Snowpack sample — Buffalo Mountain, Silverthorne, Colorado, USA (1/25/25, 10:11 AM MST)
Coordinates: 39.6222, -106.1139
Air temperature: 22 °F
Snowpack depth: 110 cm
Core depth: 30 cm
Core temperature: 42.8 °F
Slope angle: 12°, slope face: 102°
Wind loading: high
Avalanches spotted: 0
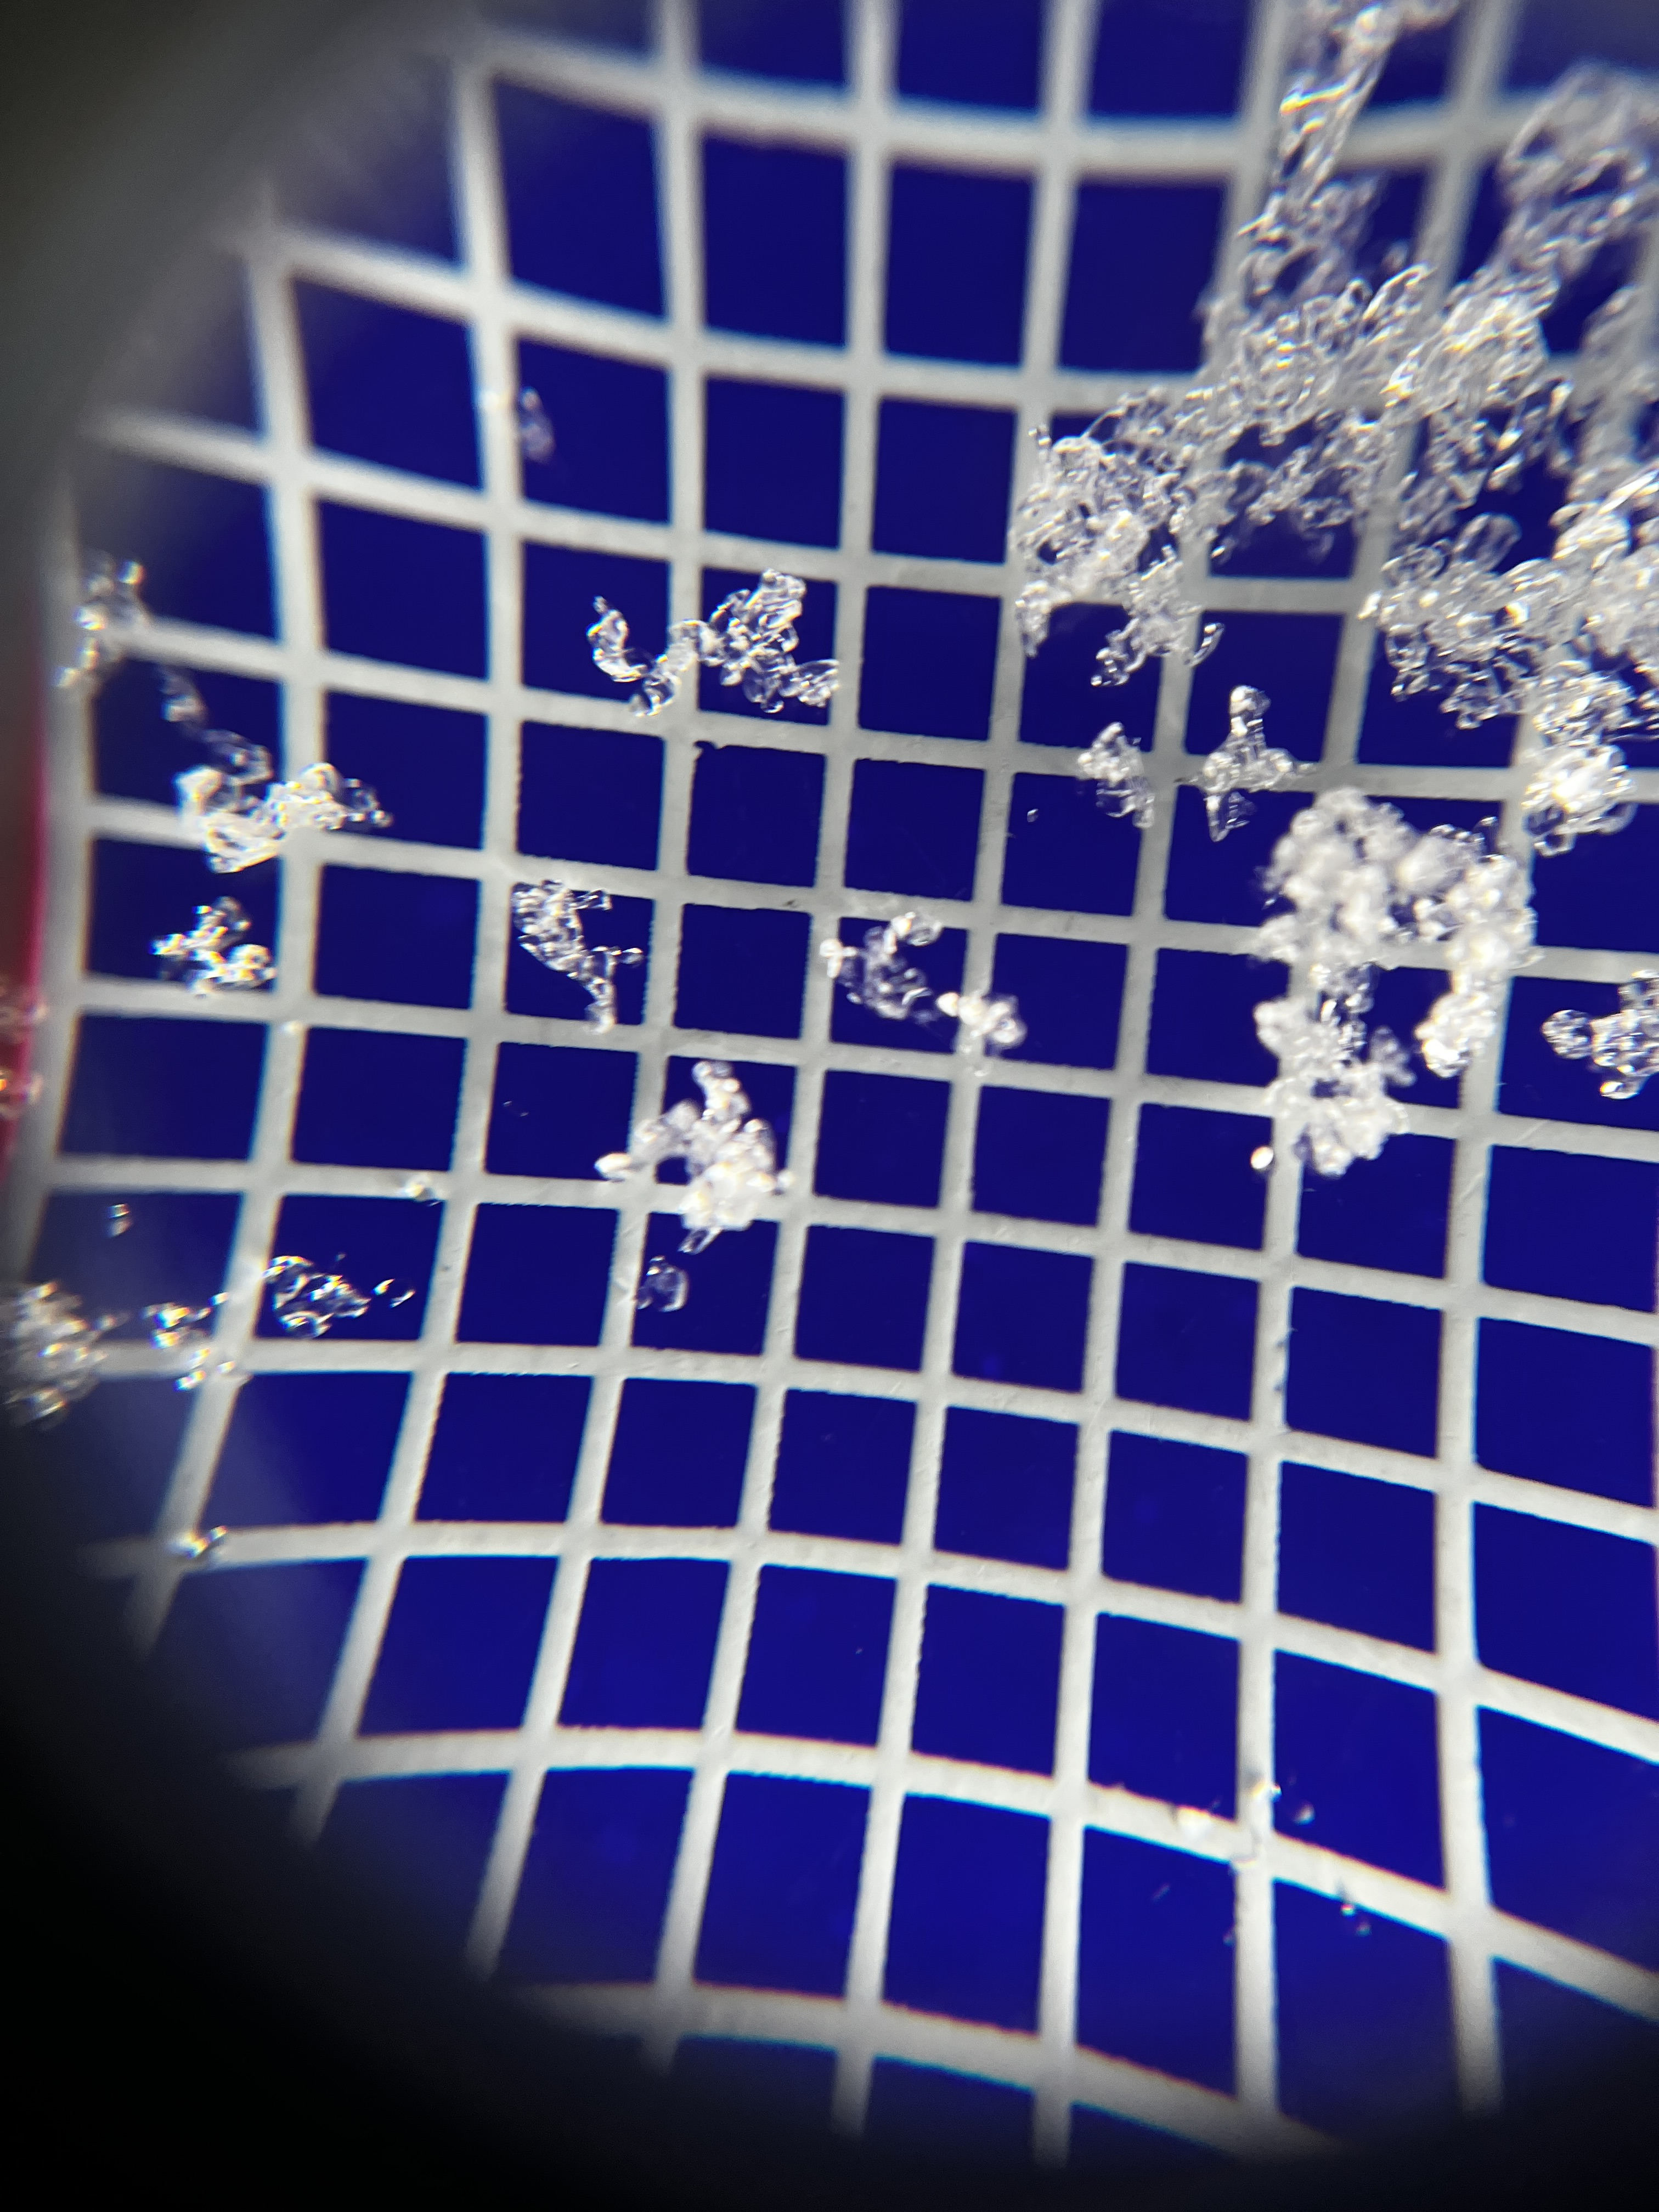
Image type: magnified_profile
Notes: No avalanches nearby, collected on the outskirts of a fire break 15 meters from the treeline, on way to Buffalo and Red Mountain